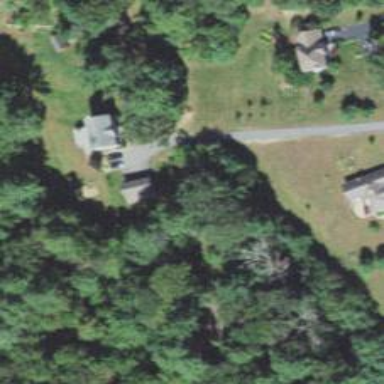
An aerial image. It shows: Residential driveway used as service road.